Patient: sex M, age 49
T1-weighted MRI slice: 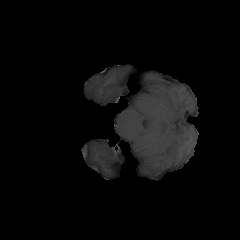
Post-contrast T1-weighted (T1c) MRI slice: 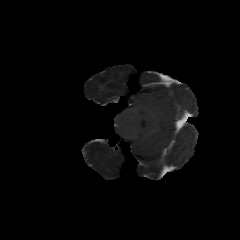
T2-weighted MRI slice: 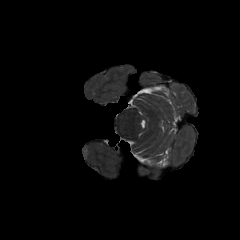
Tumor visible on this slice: no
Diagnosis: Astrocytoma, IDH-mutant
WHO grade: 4